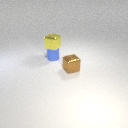
small brown metal cube to the right of small blue rubber cylinder